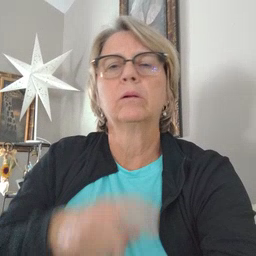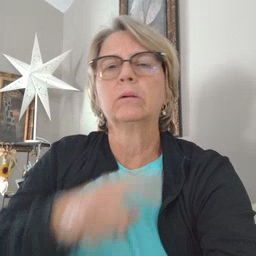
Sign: fall